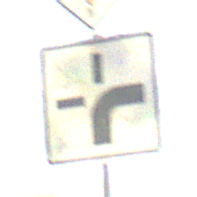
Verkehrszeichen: VerlaufVorfahrtsstrasse3
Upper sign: Vorfahrtsstrasse
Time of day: MorningAfternoon
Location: Outdoor (Nature)
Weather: PartlyCloudy
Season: NotSpecified
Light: Natural